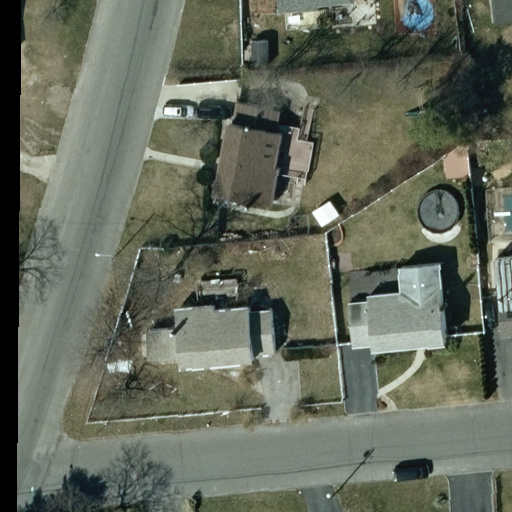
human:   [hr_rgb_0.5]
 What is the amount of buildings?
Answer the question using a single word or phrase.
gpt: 7

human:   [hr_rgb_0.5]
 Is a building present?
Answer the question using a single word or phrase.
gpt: yes

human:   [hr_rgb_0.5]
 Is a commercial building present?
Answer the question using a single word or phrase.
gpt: no

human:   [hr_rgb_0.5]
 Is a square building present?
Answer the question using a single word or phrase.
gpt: no

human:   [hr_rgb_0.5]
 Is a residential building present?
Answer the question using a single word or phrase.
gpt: yes

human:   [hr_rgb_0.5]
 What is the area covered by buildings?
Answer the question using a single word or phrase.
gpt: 959m2

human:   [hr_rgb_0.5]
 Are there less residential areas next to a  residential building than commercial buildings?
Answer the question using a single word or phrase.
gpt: no

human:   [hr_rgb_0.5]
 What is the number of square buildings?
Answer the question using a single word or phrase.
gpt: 0

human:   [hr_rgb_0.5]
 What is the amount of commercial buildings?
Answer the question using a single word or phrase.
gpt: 0

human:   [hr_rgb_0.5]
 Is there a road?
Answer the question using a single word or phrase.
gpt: yes

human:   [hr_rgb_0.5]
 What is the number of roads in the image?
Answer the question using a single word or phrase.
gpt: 2

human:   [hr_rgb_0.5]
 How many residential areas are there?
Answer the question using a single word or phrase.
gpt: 1

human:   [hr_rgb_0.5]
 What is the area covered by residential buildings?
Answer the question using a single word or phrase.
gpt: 959m2

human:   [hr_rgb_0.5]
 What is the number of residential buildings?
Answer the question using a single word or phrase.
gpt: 7

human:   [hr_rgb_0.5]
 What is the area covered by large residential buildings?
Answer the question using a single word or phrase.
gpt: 0m2

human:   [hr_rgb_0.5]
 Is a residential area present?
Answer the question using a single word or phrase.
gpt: yes

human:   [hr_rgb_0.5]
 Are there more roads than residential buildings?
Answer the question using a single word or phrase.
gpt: no

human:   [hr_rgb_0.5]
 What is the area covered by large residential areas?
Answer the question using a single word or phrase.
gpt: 10621m2

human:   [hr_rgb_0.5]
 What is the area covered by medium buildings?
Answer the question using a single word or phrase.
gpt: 873m2

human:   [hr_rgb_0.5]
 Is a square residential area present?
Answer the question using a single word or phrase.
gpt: no

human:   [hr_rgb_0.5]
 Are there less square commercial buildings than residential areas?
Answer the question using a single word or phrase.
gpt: yes

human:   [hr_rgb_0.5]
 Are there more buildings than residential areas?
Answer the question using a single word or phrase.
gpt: yes

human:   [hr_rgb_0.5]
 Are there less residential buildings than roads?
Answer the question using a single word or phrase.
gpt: no

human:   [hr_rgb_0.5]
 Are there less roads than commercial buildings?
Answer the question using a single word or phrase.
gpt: no

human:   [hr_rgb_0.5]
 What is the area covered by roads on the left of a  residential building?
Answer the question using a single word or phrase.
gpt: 0m2

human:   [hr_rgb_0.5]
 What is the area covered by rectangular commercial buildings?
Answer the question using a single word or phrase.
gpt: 0m2

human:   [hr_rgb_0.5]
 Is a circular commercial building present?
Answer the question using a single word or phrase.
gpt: no

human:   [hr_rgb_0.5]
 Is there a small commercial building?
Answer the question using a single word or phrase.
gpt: no

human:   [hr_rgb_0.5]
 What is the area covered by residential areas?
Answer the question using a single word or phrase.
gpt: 10621m2

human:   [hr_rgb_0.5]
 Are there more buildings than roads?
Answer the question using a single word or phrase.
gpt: yes

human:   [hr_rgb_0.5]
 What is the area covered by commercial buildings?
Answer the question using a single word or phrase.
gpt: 0m2

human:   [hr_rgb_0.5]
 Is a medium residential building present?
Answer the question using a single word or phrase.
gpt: yes

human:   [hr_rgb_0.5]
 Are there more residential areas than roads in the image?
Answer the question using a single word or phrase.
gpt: no

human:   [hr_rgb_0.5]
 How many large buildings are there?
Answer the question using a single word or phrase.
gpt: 0

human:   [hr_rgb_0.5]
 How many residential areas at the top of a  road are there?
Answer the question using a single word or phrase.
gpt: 1

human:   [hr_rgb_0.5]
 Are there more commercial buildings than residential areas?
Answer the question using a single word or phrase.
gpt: no

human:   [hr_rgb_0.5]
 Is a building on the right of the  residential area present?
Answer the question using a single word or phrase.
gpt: no

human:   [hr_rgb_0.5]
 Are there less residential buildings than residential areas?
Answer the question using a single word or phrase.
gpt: no

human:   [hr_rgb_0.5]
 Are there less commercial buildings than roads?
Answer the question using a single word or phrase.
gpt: yes

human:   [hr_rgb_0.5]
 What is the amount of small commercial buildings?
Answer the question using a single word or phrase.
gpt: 0

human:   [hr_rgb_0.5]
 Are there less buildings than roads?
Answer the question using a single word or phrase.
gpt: no

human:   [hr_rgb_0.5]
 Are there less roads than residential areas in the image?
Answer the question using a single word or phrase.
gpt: no

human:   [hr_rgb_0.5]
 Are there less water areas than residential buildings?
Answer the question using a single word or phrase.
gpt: yes

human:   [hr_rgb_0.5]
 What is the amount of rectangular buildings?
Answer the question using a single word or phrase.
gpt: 4

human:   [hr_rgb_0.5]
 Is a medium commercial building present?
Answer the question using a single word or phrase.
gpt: no

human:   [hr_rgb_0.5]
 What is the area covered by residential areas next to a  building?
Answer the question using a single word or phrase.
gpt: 10621m2

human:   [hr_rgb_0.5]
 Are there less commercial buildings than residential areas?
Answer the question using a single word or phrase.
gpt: yes

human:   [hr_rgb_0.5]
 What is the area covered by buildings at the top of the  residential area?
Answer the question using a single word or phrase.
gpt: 0m2

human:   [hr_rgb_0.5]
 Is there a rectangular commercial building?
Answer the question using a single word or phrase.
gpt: no

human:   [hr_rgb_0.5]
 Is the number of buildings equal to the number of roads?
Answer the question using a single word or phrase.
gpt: no

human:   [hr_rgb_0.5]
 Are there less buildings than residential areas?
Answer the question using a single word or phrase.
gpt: no

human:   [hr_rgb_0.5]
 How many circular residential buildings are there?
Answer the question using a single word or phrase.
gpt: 0

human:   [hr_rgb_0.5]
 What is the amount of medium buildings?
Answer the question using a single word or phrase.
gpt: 3

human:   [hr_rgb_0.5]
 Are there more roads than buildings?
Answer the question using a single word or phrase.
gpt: no

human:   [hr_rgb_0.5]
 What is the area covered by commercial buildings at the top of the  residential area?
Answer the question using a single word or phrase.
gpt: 0m2

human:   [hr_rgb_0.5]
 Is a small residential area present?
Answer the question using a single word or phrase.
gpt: no

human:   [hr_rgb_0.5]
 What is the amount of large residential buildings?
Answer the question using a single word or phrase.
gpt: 0

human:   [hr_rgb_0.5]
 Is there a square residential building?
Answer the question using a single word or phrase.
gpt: no

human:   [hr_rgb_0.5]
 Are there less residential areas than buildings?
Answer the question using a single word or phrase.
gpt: yes

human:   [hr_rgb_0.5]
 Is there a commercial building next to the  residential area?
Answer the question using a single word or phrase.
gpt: no

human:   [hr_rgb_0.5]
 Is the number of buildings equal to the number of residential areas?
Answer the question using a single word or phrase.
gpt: no

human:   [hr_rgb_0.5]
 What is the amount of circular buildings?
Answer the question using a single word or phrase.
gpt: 0

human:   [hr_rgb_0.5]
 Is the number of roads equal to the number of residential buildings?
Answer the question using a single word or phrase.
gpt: no

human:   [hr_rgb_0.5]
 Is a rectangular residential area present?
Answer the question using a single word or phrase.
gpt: yes